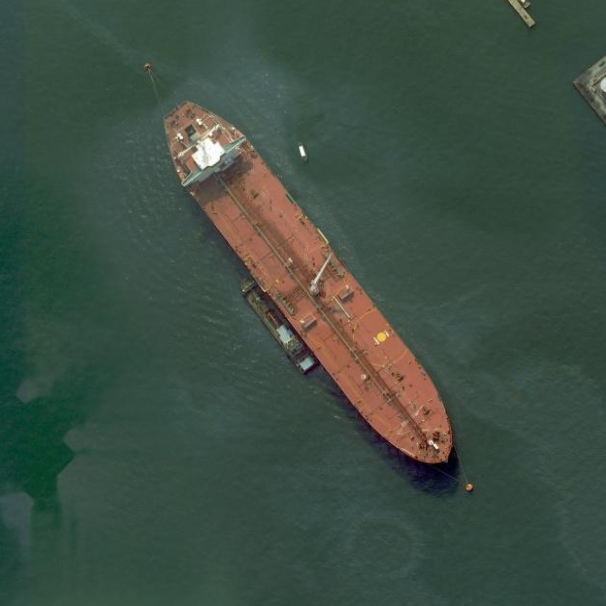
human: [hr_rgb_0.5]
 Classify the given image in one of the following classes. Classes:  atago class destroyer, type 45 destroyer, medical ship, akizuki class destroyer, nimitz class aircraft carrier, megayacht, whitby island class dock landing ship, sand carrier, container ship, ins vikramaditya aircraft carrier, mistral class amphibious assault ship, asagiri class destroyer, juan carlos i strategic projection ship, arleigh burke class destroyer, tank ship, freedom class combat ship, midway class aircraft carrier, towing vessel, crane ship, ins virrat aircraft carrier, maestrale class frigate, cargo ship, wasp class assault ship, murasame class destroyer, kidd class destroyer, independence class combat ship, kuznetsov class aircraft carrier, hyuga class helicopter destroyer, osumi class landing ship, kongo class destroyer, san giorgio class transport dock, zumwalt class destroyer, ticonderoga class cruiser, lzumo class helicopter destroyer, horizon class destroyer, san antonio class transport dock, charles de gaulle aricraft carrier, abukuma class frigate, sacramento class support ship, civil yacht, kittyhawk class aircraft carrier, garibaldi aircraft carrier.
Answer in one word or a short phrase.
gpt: Tank ship